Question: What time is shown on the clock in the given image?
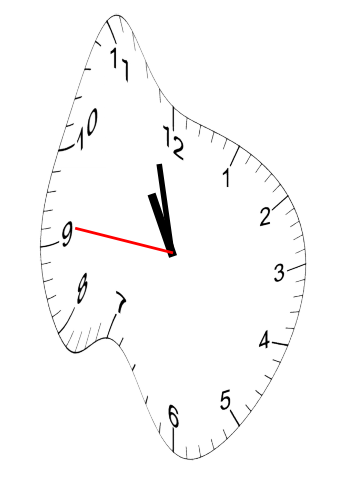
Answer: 10:57:46